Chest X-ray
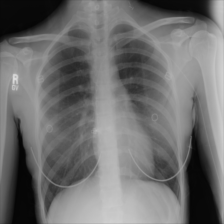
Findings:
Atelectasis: negative
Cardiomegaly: negative
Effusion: negative
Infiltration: negative
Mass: negative
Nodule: negative
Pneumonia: negative
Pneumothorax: negative
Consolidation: negative
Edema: negative
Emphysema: negative
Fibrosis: negative
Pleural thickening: negative
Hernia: negative